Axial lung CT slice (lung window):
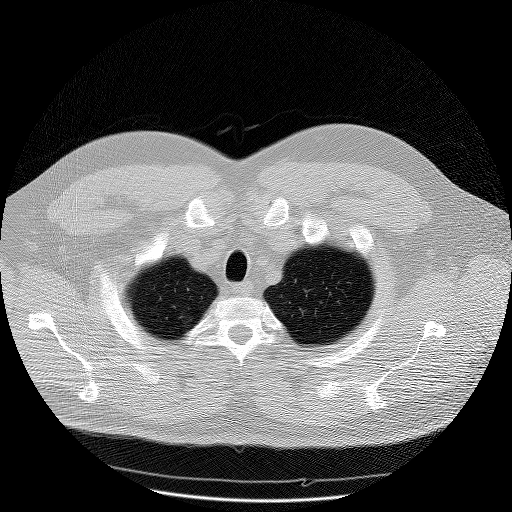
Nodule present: no